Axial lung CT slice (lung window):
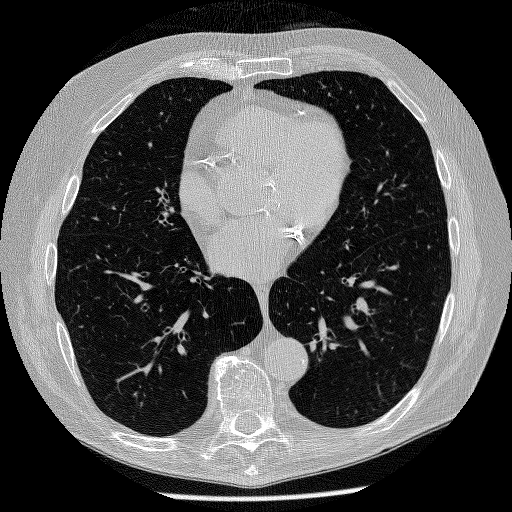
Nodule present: no